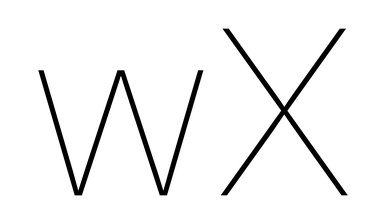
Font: Inter_Thin